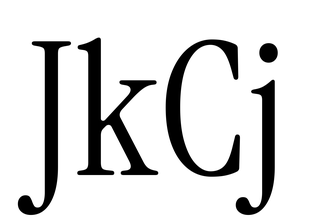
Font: InstrumentSerif-Regular